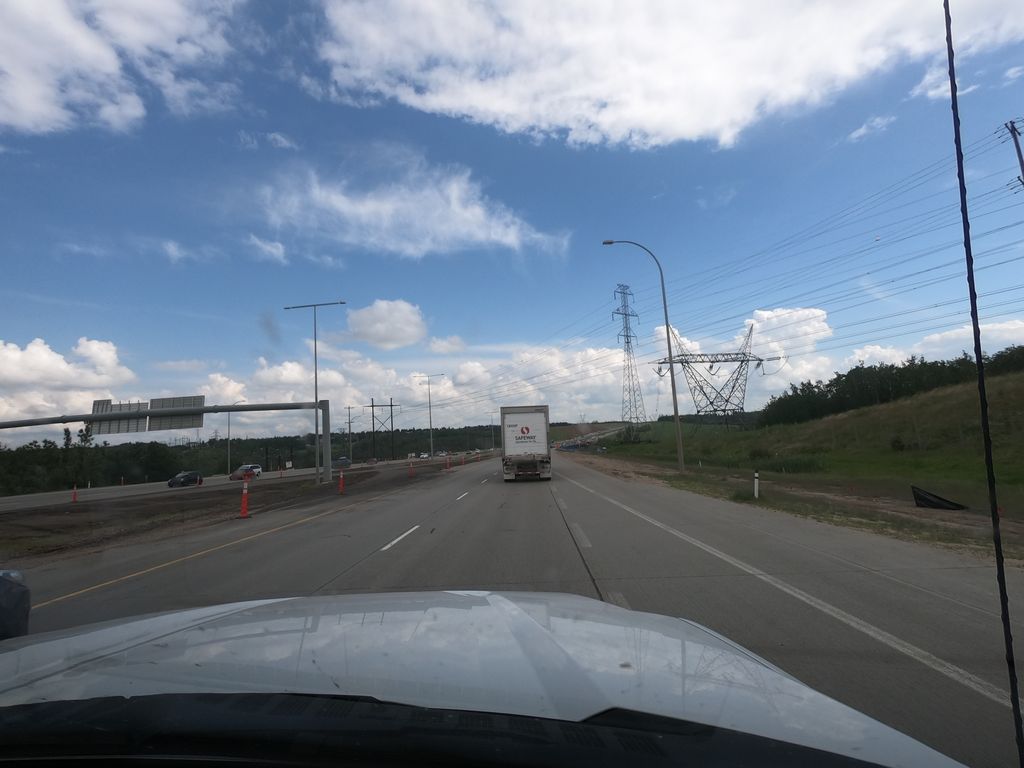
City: edmonton